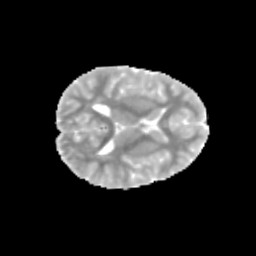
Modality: MD
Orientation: axial
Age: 12
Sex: male
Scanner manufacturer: siemens
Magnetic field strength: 3 T
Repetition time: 3.8 s
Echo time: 0.07 s